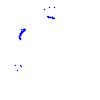
Particle: proton